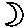
Label: moon